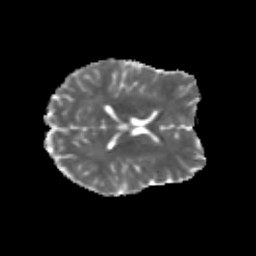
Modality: MD
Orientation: axial
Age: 25
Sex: female
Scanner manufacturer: siemens
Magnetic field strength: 3 T
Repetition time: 3.5 s
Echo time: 0.113 s